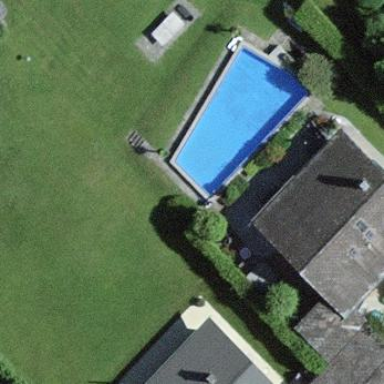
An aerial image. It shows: Swimming pool located in leisure land.